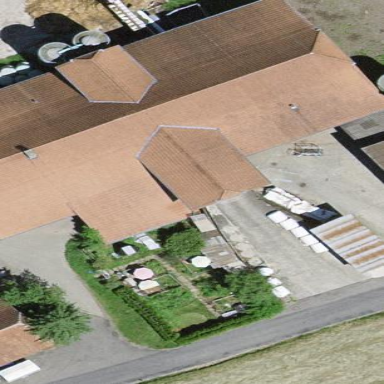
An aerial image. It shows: Farm building.